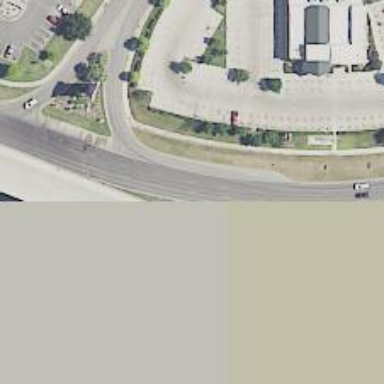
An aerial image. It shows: Secondary road with asphalt surface and frontage road.